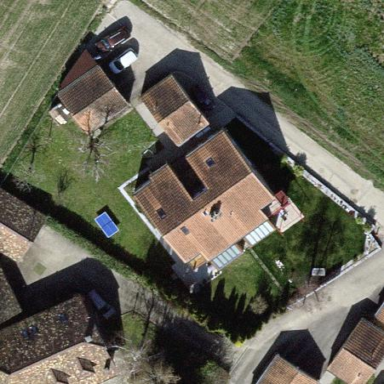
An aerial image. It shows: Simple and straightforward house.